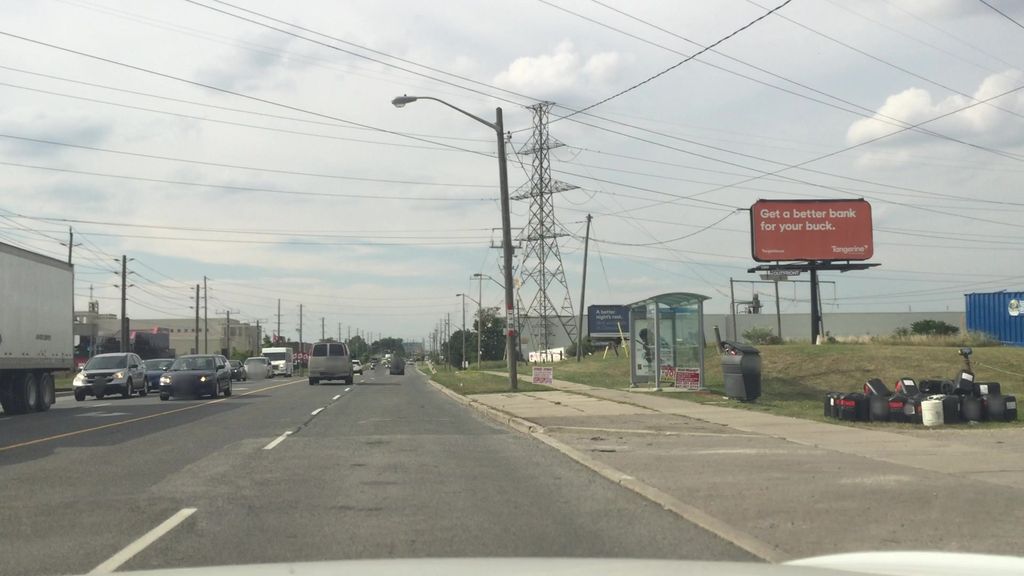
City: toronto